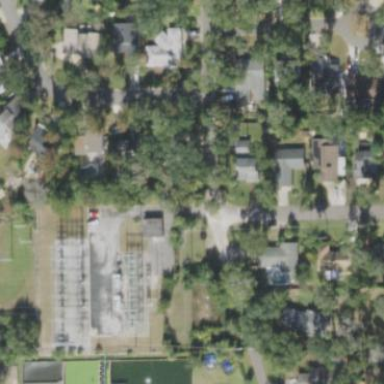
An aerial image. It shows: Outdoor distribution power substation.